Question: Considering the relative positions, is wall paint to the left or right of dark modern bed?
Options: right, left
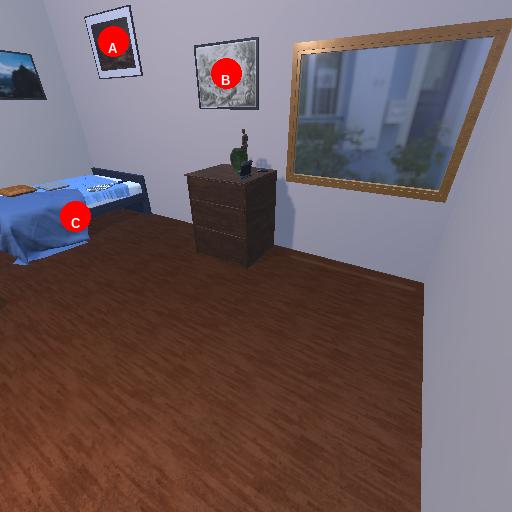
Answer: right